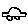
Label: car